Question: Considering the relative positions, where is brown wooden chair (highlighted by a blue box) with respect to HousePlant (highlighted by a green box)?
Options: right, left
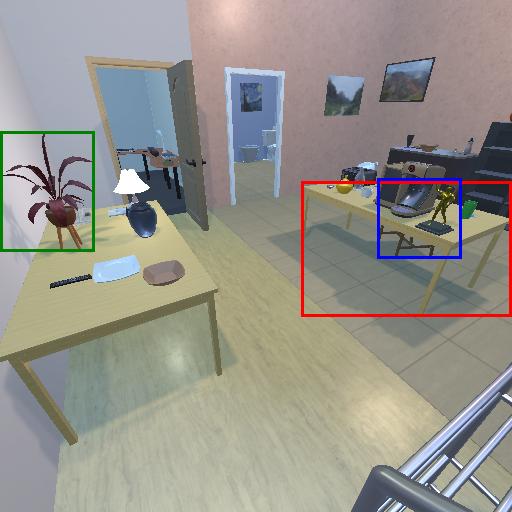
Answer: right